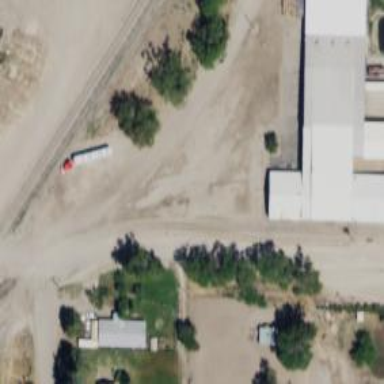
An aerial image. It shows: Rail spur service.